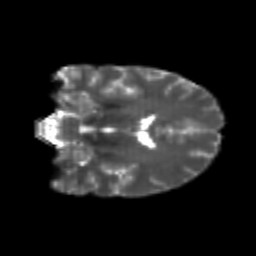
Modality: T2w
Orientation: coronal
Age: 22
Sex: female
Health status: healthy
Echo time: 0.074 s